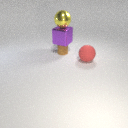
large yellow metal sphere above small brown rubber cylinder